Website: apple
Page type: customer-info-address
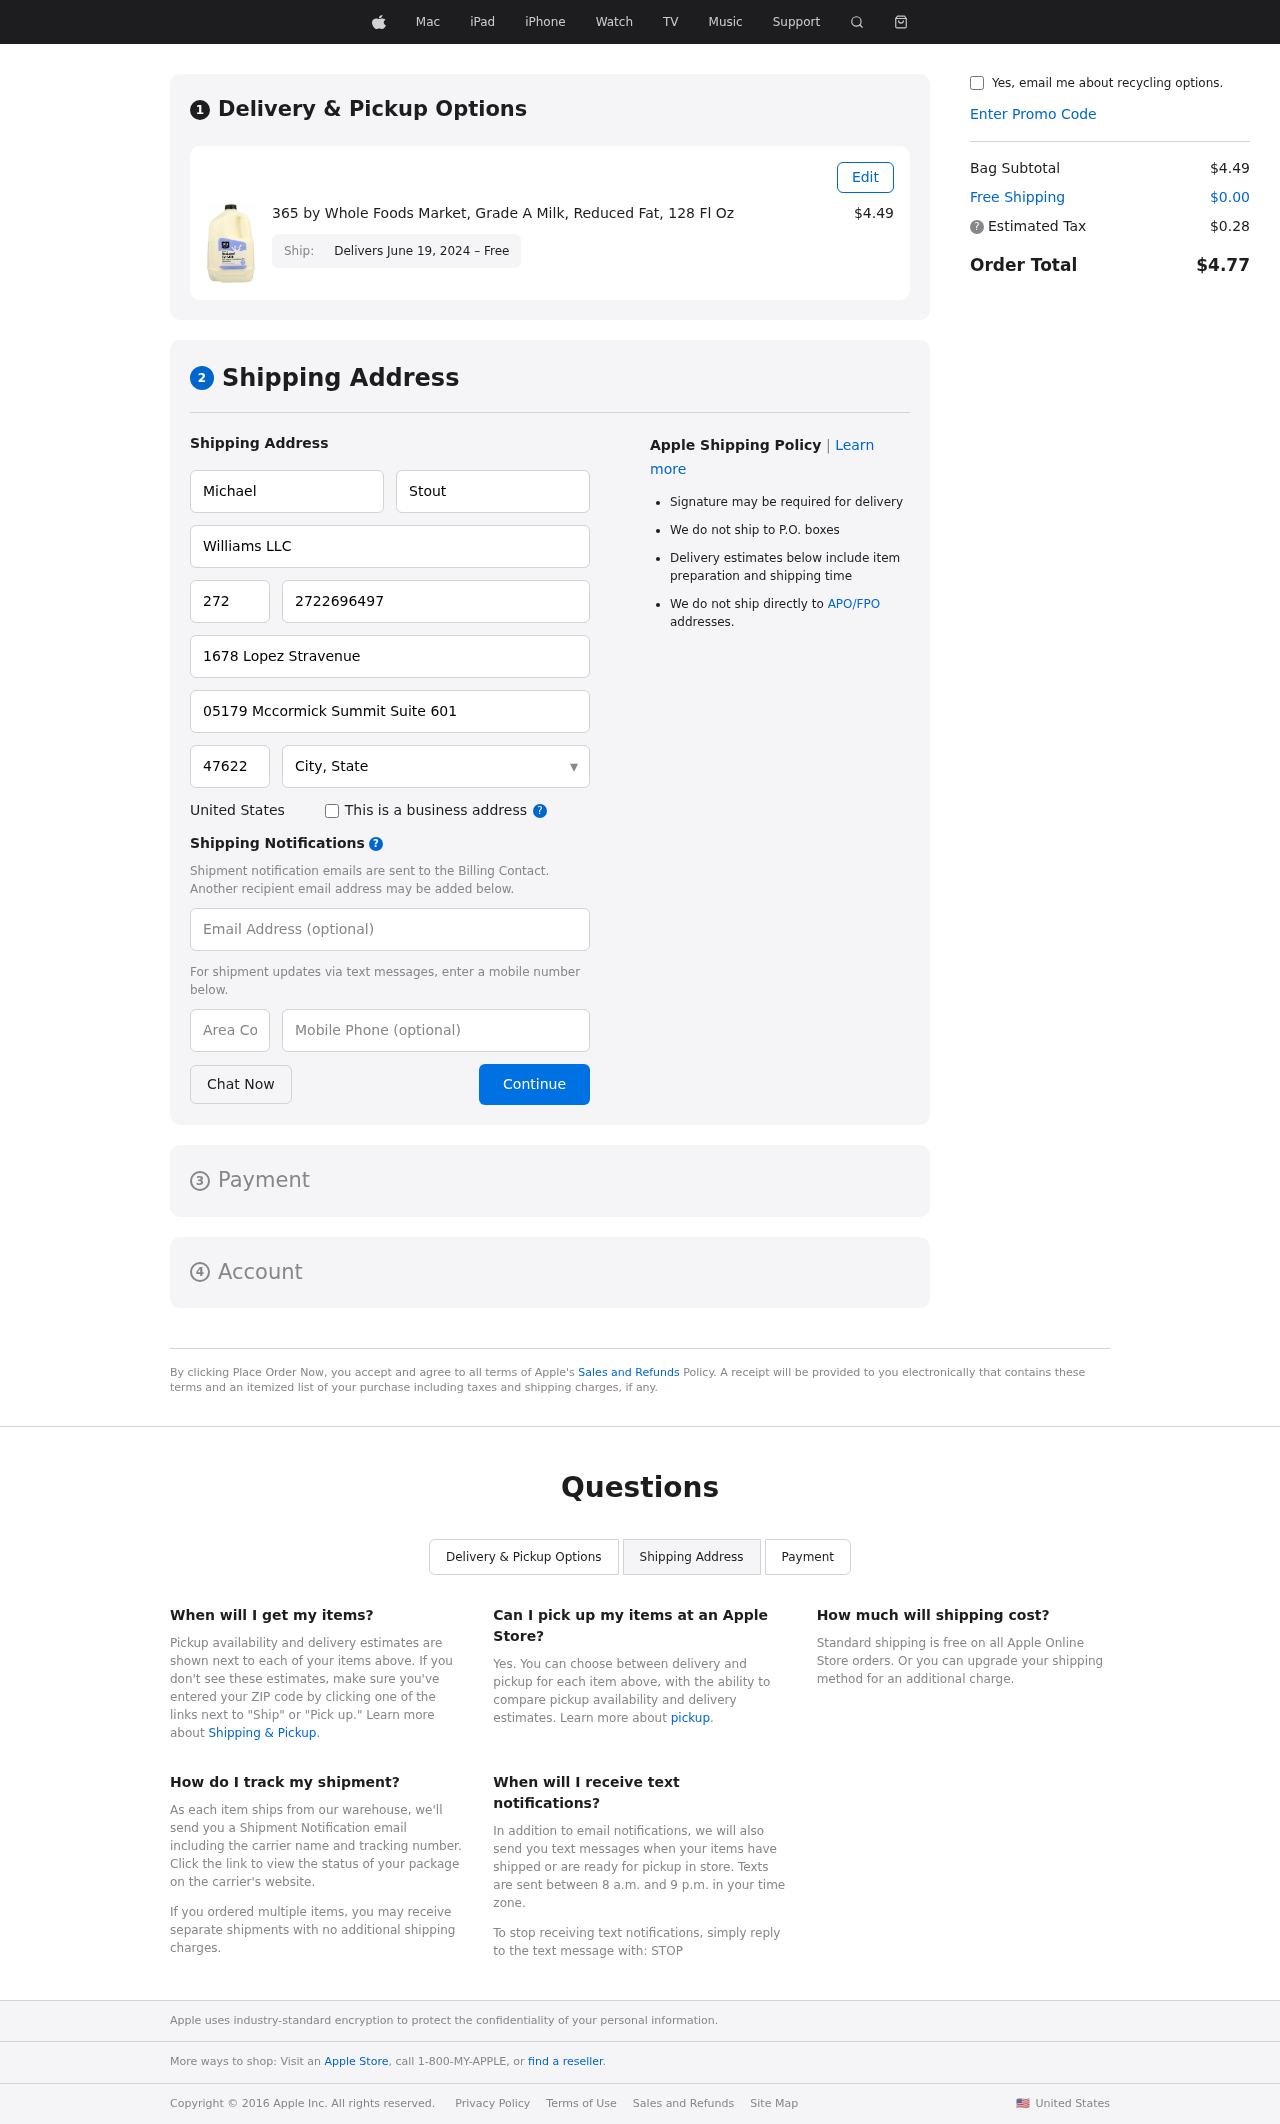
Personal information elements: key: PII_CITY_STATE
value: Jefferyside, VA
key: PII_COMPANY
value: Williams LLC
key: PII_COUNTRY
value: United States
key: PII_EMAIL
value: mstout@yahoo.com
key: PII_FIRSTNAME
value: Michael
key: PII_LASTNAME
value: Stout
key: PII_PHONE
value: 2722696497
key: PII_PHONE_AREA
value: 272
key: PII_POSTCODE
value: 47622
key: PII_STREET
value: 1678 Lopez Stravenue
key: PII_STREET2
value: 05179 Mccormick Summit Suite 601
Product elements: key: PRODUCT1_NAME
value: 365 by Whole Foods Market, Grade A Milk, Reduced Fat, 128 Fl Oz
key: PRODUCT1_PRICE
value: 4.49
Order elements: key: ORDER_DELIVERY_DATE
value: Delivers June 19, 2024 – Free
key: ORDER_SUBTOTAL
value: $4.49
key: ORDER_SHIPPING_COST
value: $0.00
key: ORDER_TAX
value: $0.28
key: ORDER_TOTAL
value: $4.77